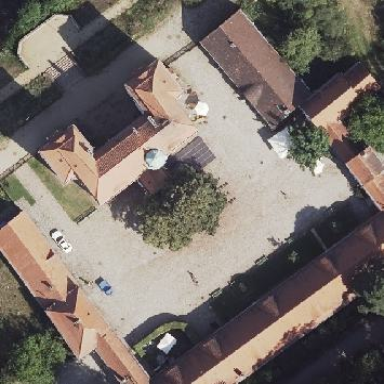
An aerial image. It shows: Courtyard with unhewn cobblestone surface.